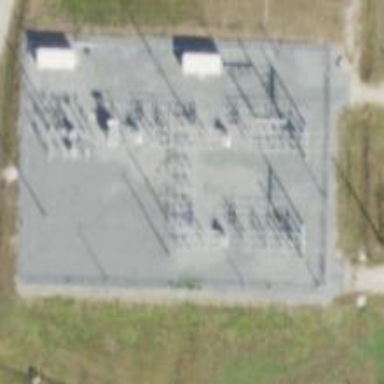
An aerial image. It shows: Switch used for power control.